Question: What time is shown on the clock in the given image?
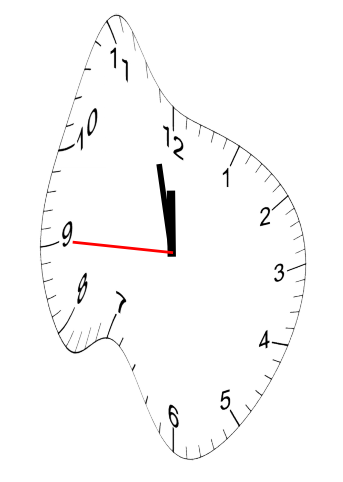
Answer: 11:57:45